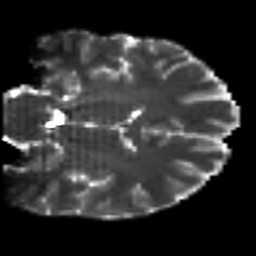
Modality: T2w
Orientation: coronal
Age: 21
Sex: male
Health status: ill
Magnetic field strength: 3 T
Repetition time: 9 s
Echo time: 0.093 s